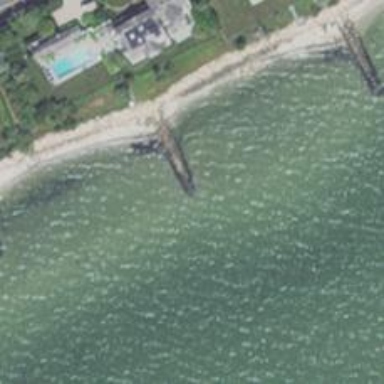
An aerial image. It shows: Breakwater structure.